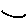
Label: line